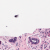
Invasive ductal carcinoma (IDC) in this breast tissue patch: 0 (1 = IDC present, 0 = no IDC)